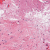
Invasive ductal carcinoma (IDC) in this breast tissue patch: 0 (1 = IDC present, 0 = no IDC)